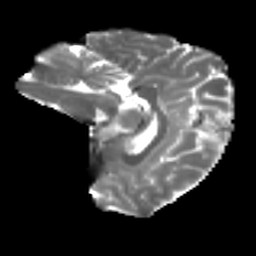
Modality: T2w
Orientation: sagittal
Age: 34
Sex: female
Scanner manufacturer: ge
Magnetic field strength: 3 T
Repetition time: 7.8 s
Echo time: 0.0606 s